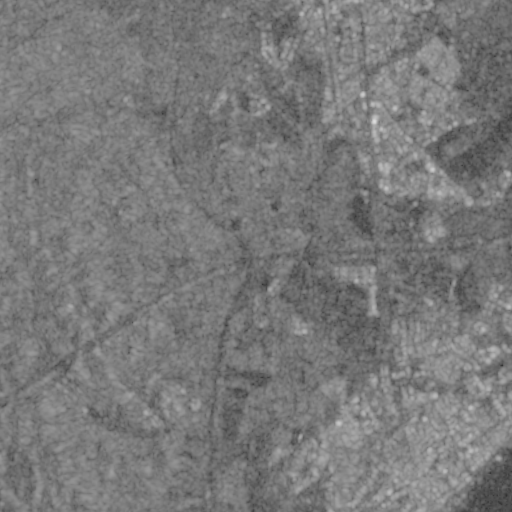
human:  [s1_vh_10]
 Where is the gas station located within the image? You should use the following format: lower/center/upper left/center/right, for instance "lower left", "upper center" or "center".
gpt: The gas station is located in the lower right of the image.
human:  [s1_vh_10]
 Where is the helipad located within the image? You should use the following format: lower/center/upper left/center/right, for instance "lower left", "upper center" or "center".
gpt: The helipad is located in the center right of the image.
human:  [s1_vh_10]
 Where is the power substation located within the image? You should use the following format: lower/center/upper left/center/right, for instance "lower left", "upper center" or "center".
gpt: The power substation is located in the lower right of the image.
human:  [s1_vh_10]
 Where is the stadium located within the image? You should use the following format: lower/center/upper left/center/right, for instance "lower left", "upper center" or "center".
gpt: The stadium is located in the upper right of the image.
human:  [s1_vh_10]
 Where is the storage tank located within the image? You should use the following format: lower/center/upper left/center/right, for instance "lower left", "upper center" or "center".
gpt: The storage tank is located in the center of the image.
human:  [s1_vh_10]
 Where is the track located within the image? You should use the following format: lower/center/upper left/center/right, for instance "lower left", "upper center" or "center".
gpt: The track is located in the upper right of the image.
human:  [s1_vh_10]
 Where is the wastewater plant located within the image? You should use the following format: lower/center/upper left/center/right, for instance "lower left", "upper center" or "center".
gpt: The wastewater plant is located in the center of the image.
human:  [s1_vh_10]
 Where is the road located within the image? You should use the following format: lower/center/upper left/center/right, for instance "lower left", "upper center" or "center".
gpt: There is no road in the image.

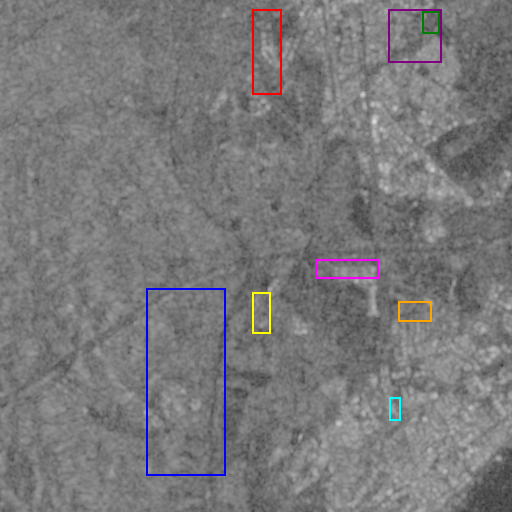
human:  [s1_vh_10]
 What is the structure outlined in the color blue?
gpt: The structure outlined in blue is a crop field.
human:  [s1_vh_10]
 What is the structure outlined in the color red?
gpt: The structure outlined in red is a park.
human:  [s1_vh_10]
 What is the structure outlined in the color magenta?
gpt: The structure outlined in magenta is a parking lot.
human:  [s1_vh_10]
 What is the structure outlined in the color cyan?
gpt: The structure outlined in cyan is a power substation.
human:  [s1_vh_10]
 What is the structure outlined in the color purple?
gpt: The structure outlined in purple is a stadium.
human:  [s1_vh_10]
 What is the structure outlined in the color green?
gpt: The structure outlined in green is a track.
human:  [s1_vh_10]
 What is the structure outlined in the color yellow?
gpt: The structure outlined in yellow is a wastewater plant.
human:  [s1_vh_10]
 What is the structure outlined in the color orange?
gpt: The structure outlined in orange is a water park.
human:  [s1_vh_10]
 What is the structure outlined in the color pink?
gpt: There is no pink outline.